Question: I have a simple bar plot with aggregated timeseries data as value. The variable on the x-axis is formatted as Datetime and interpreted correctly by Holoviews. Y-Axis displays the aggregated count of observed events during the day.
Is it possible to add an option to Holoviews, that will leave "empty bars" for the missing days that are not part of the observed data? Because there were no events on that particular days. In according to my screenshot, there should appear bar with a height of zero for 2017-06-23 and 2017-06-25 until 2017-06-28.

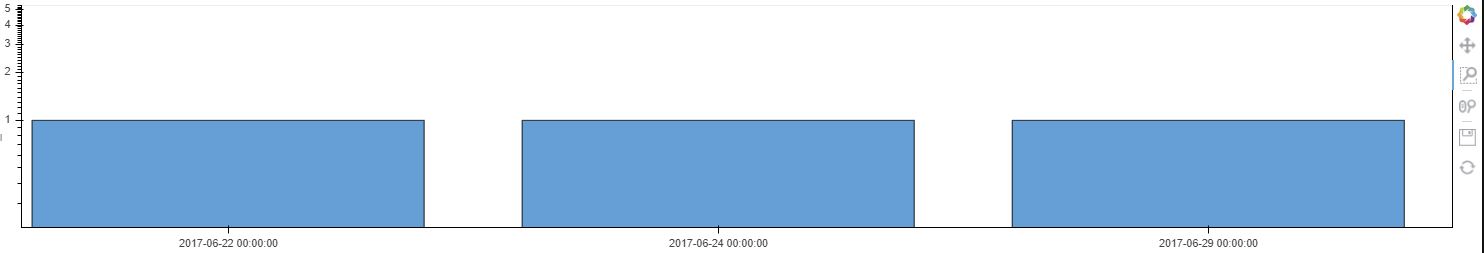
Answer: (with not too many categories)
You have timestamps, so normally a lineplot or scatterplot would be better for plotting longer periods.
Here's :
You could to specify which specific categories you would like to have on your x-axis:
'''
import pandas as pd
import hvplot.pandas
import holoviews as hv
from holoviews import opts
hv.extension('bokeh')
df = pd.DataFrame({
'dates': [pd.Timestamp(2020, 1, 1), pd.Timestamp(2020, 1, 3)],
'values': [30, 10],
})
# specify which categories you would like to show
# if you need a long list, better use a for loop to generate list
new_date_values = [
pd.Timestamp(2020, 1, 1),
pd.Timestamp(2020, 1, 2),
pd.Timestamp(2020, 1, 3),
]
# use redim.values() to specify which categories you would like to show
bar_plot = hv.Bars(df)
bar_plot.redim.values(dates=new_date_values)
'''
But maybe :
* of your dataframe and
* <URL>.
Asfreq('D') makes sure that every date will appear in your index.
'''
# set dates as your index and use .asfreq('D)
df = df.set_index('dates').asfreq('D')
bar_plot = hv.Bars(df)
bar_plot
'''
<URL>